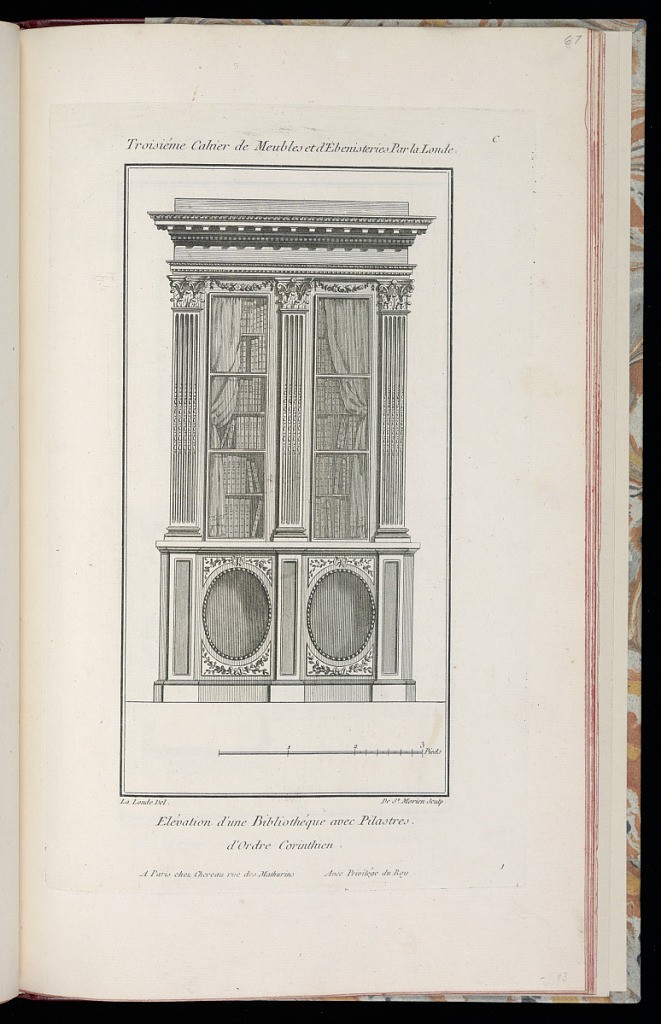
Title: Elévation d'une Bibliothéque avec Pilastres d'Ordre Corinthien
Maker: Richard de Lalonde, French, active 1780–96
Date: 1775-1788
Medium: Etching on off-white laid paper
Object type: Print
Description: Elevation of a glass-fronted bookshelf, decorated with carved ornament motifs including rondels, fluting, engaged pilasters with Corinthian capitals, floral garland, and bands of bead course, lamb tongue, and fluting. The plate is signed and numbered.